Aerial crown-view tile of a tropical tree (Barro Colorado Island, Panama), acquired 20241112:
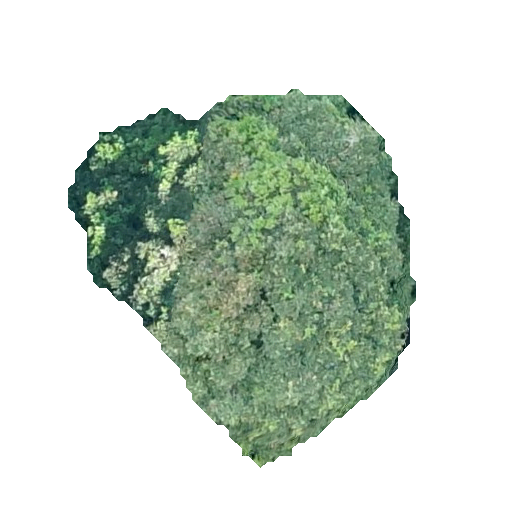
Species: Prioria copaifera
GBIF accepted scientific name: Prioria copaifera
Crown area: 137.291 m²